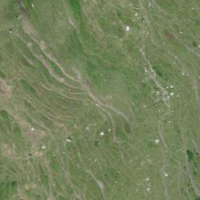
EUNIS habitat code: 26
Species observed at this site:
Parnassia palustris